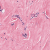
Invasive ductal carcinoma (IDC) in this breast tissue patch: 0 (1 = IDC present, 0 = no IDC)